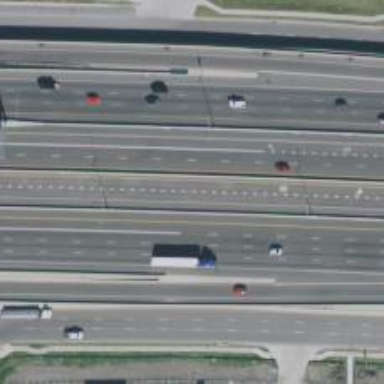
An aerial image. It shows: Motorway link.